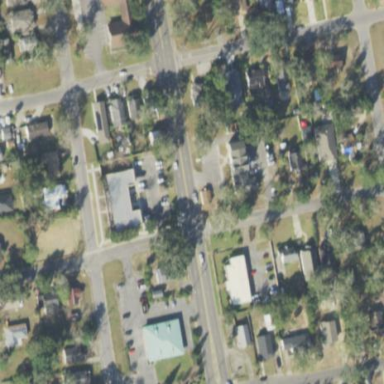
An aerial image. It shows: This residential area consists of single-family homes.